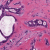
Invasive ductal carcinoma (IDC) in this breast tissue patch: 1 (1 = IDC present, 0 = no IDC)